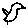
Label: bird